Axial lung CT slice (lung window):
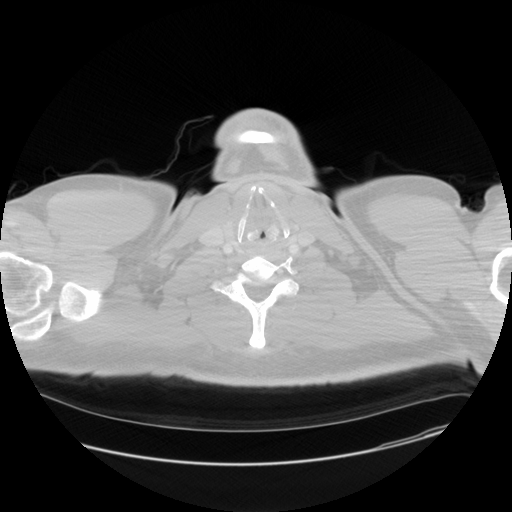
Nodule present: no